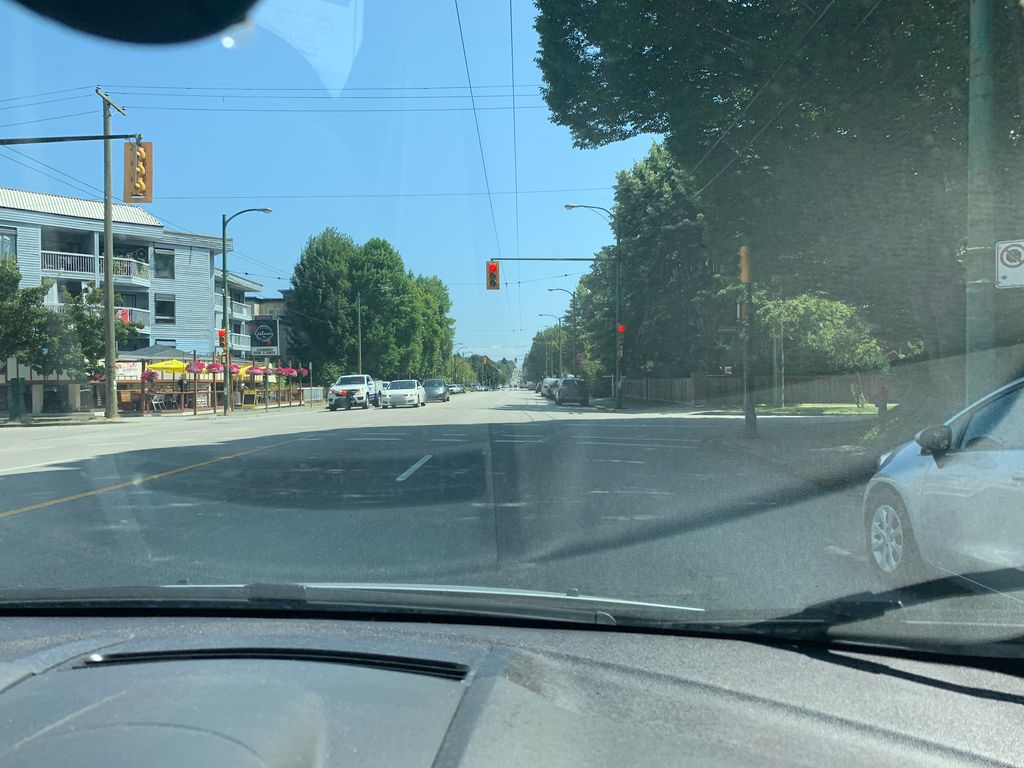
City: vancouver